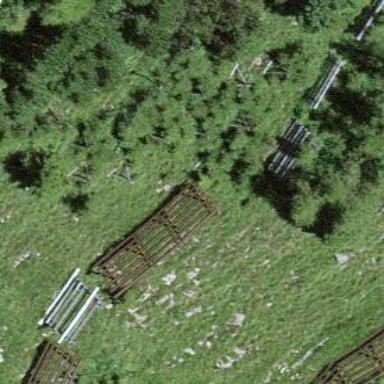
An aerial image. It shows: Snow fence that is man-made.